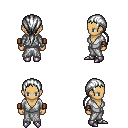
a pixel art fantasy rpg character, female body template, human, tanned skin, white robe, gold greaves, white ponytail hairstyle, leather bracers, metal boots, four views (front, back, left, right), 2x2 character sprite sheet, small pixel art, hard edges, no anti-aliasing